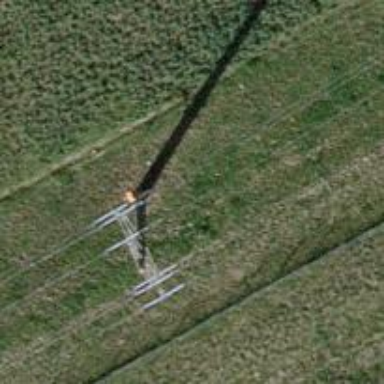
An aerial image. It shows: Concrete power pole.